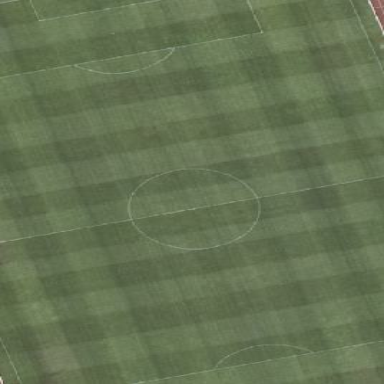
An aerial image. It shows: Grass pitch designed for multiple sports such as American football and soccer.